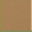
Piece: xx